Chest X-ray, AP view. Patient: 37 years old, sex M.
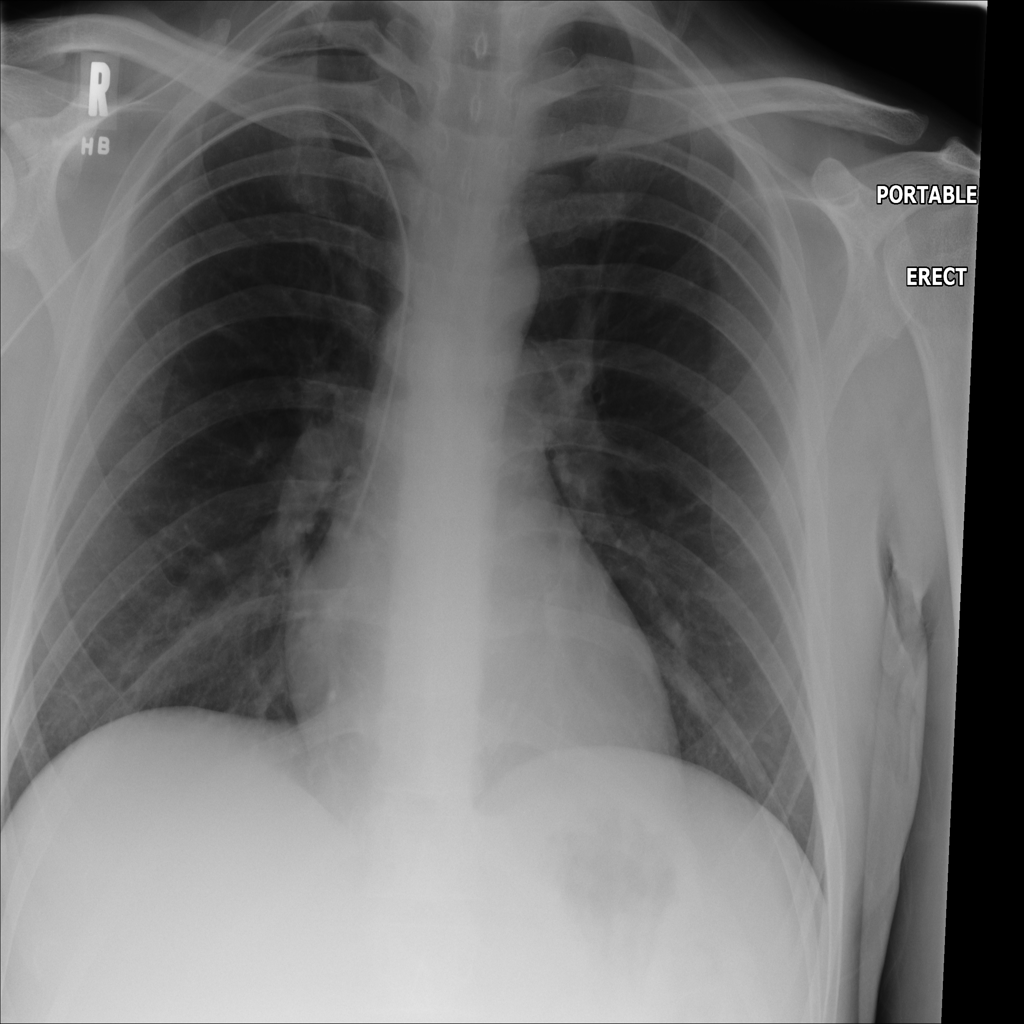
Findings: No Finding